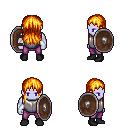
a pixel art fantasy rpg character, male body template, dark elf, purple skin, steel chest armor, magenta pants, light blonde unkempt hairstyle, white cloth bracers, black shoes, shield, four views (front, back, left, right), 2x2 character sprite sheet, small pixel art, hard edges, no anti-aliasing